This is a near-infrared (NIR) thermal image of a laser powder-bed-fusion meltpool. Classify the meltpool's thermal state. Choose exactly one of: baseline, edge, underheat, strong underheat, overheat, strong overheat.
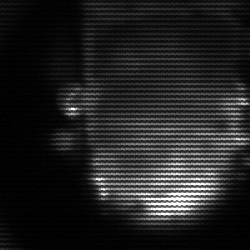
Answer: baseline